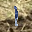
Label: 1